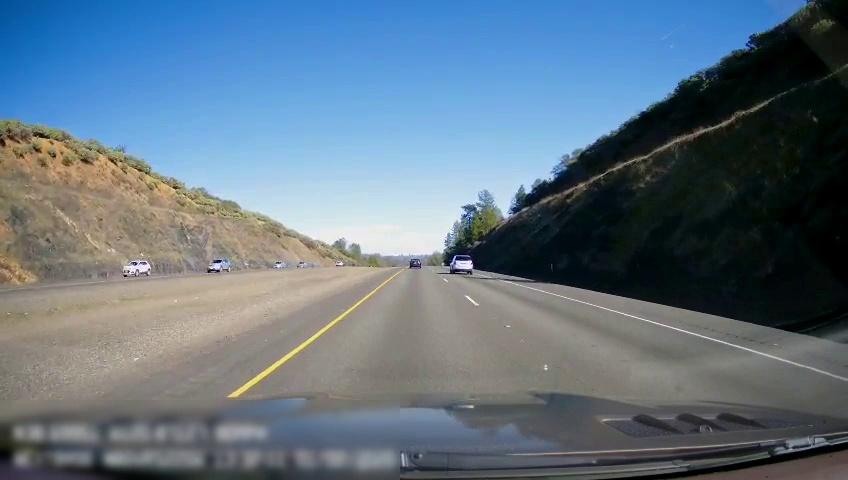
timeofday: Day
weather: Sunny
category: Drivable Space
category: Drivable Space
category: Vehicles | SUV
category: Vehicles | Car
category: Vehicles | Car
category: Vehicles | SUV
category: Vehicles | Car
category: Lanes | Current Lane
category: Lanes | Current Lane
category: Lanes | Alternate Lane